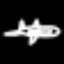
Label: airplane